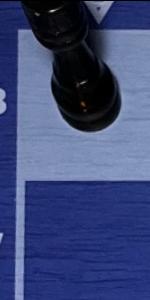
Label: Empty